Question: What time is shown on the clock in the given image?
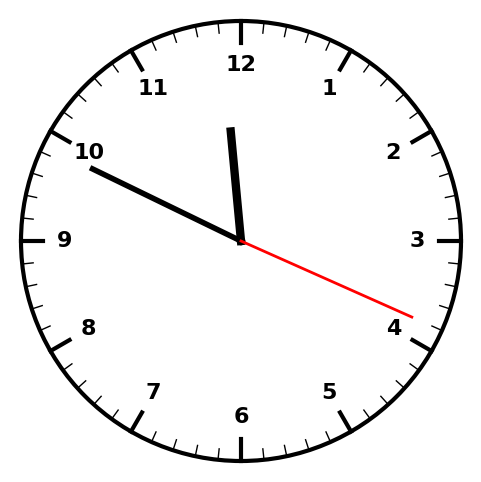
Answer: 11:49:19